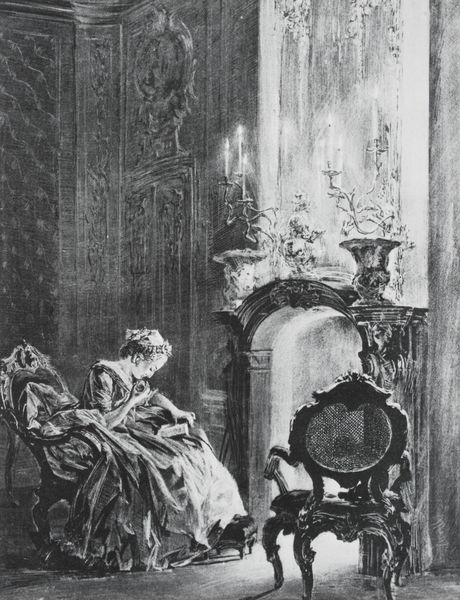
Titel: Versuche auf Stein mit Pinsel und Schabeisen - Blatt 4: Lesende Dame am Kamin
Künstler: Adolph Menzel
Standort: Berlin
Institution: Staatliche Museen zu Berlin, Kupferstichkabinett
Schlagwörter: feuer, kopf, mädchen, sitzen, frau, kleid, licht, nacht, raum, stuhl, zeichnung, dame, barock, innenraum, möbel, spiegel, sessel, sitzend, decke, locken, rokoko, kamin, ofen, bogen, parkett, graphik, schemel, falte, tapete, nähen, lesen, kerze, kerzen, leuchter, vasen, gesenkt, rüschen, buch, druck, schwarzweiß, fußbank, kerzenlicht, kerzenschein, kerzenhalter, kerzenleuchter, schloß, riechen, lesend, vertieft, lesende, vertäfelung, fußschemel, barrock, klaid, mademoiselle, charin, dalten, grafikk, kandelaver, rokocko, beistigt